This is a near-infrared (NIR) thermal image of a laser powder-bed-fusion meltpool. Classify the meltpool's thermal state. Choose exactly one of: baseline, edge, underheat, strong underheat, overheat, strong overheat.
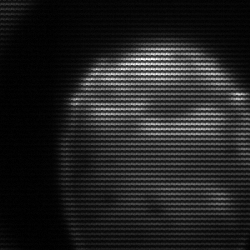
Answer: edge